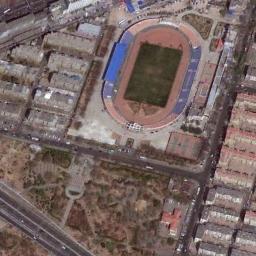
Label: stadium